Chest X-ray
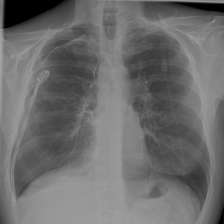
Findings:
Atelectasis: negative
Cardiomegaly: negative
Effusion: positive
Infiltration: negative
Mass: negative
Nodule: negative
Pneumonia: negative
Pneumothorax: positive
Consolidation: negative
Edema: negative
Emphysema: negative
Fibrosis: negative
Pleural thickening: negative
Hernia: negative